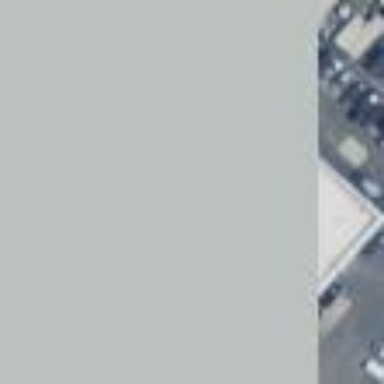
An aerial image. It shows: Commercial building housing car repair shop.